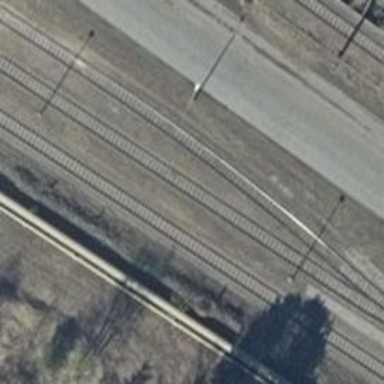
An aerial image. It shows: Railway yard used for servicing trains.